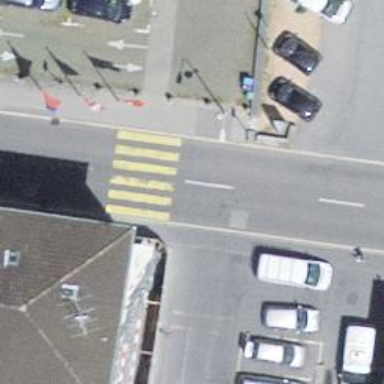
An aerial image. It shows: Zebra crossing on the road.